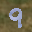
Label: 9